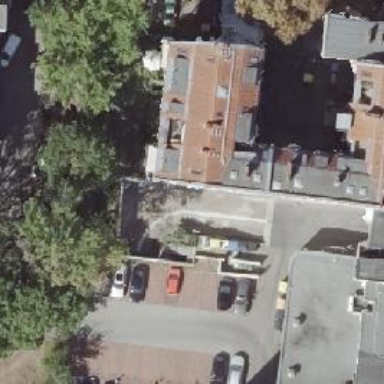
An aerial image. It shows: Parking entrance.